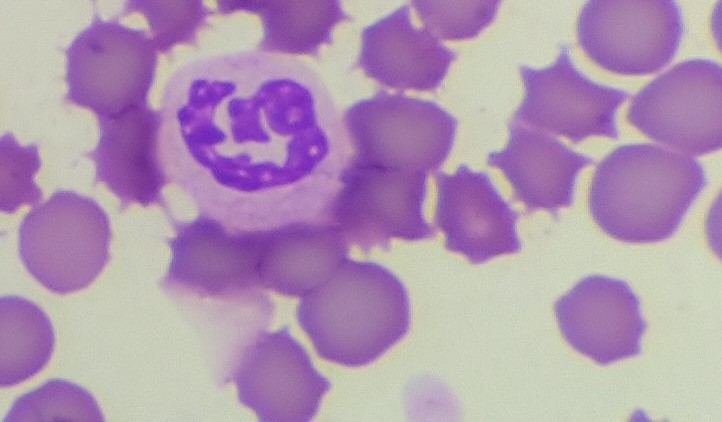
White blood cell type: Neutrophil